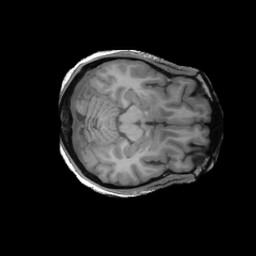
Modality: T1w
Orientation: axial
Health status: ill
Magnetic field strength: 3 T